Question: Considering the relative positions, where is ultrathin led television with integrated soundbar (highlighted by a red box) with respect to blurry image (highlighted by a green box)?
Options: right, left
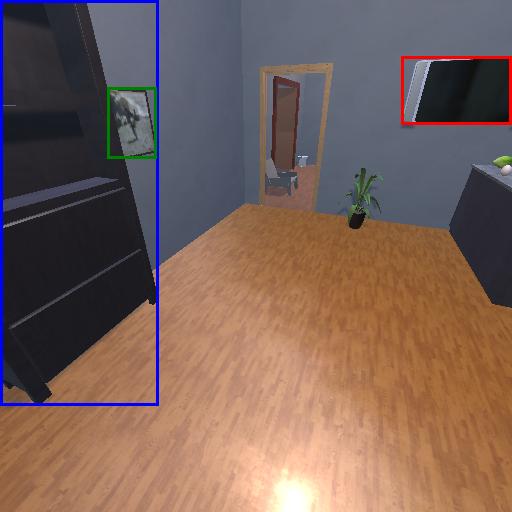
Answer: right